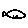
Label: fish